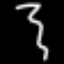
Label: squiggle